Question: I'm looking at creating a list of rectangles that specify their location by an x,y coordinate, however I'm seeing an issue with the alignment of the graphics. I'm using a list box with a custom layout panel.
Here's the XAML for the main window:
'''
<Window x:Class="WpfFunkyPanel.MainWindow"
xmlns="http://schemas.microsoft.com/winfx/2006/xaml/presentation"
xmlns:x="http://schemas.microsoft.com/winfx/2006/xaml"
xmlns:local="clr-namespace:WpfFunkyPanel"
xmlns:system="clr-namespace:System;assembly=mscorlib"
Title="MainWindow" Height="350" Width="525">
<Window.Resources>
<system:Double x:Key="barWidth">30</system:Double>
<system:Double x:Key="trackHeight">24</system:Double>
<Style x:Key="PatternGridStyle" TargetType="{x:Type ListBoxItem}">
<Setter Property="local:GridPanel.Bar" Value="{Binding Bar}"/>
<Setter Property="local:GridPanel.Track" Value="{Binding Track}"/>
</Style>
</Window.Resources>
<Grid>
<ListBox ItemsSource="{Binding Items}" ItemContainerStyle="{StaticResource PatternGridStyle}">
<ListBox.ItemsPanel>
<ItemsPanelTemplate>
<local:GridPanel VerticalAlignment="Top" BarWidth="{StaticResource barWidth}" TrackHeight="{StaticResource trackHeight}">
<local:GridPanel.Background>
<DrawingBrush TileMode="Tile" ViewboxUnits="Absolute" ViewportUnits="Absolute">
<DrawingBrush.Viewbox>
<Rect X="0" Y="0" Width="{StaticResource barWidth}" Height="{StaticResource trackHeight}"/>
</DrawingBrush.Viewbox>
<DrawingBrush.Viewport>
<Rect X="1" Y="0" Width="{StaticResource barWidth}" Height="{StaticResource trackHeight}"/>
</DrawingBrush.Viewport>
<DrawingBrush.Drawing>
<GeometryDrawing Brush="LightGray">
<GeometryDrawing.Pen>
<Pen Brush="Black" Thickness="1"/>
</GeometryDrawing.Pen>
<GeometryDrawing.Geometry>
<PathGeometry>
<PathFigure IsFilled="True">
<LineSegment>
<LineSegment.Point>
<Point X="{StaticResource barWidth}" Y="0"/>
</LineSegment.Point>
</LineSegment>
<LineSegment>
<LineSegment.Point>
<Point X="{StaticResource barWidth}" Y="{StaticResource trackHeight}"/>
</LineSegment.Point>
</LineSegment>
<LineSegment>
<LineSegment.Point>
<Point X="0" Y="{StaticResource trackHeight}"/>
</LineSegment.Point>
</LineSegment>
<LineSegment/>
</PathFigure>
</PathGeometry>
</GeometryDrawing.Geometry>
</GeometryDrawing>
</DrawingBrush.Drawing>
</DrawingBrush>
</local:GridPanel.Background>
</local:GridPanel>
</ItemsPanelTemplate>
</ListBox.ItemsPanel>
<ListBox.ItemTemplate>
<DataTemplate>
<Grid Margin="0,1,0,1">
<Rectangle Fill="Gray" Width="28" Height="22"></Rectangle>
<TextBlock Text="{Binding Text}" VerticalAlignment="Center" HorizontalAlignment="Center"/>
</Grid>
</DataTemplate>
</ListBox.ItemTemplate>
</ListBox>
</Grid>
</Window>
'''
Here's the grid panel:
'''
using System;
namespace WpfFunkyPanel
{
using System.Windows;
using System.Windows.Controls;
public class GridPanel : Panel
{
public static readonly DependencyProperty BarProperty = DependencyProperty.RegisterAttached(
"Bar",
typeof(int),
typeof(GridPanel));
public static readonly DependencyProperty TrackProperty = DependencyProperty.RegisterAttached(
"Track",
typeof(int),
typeof(GridPanel));
public static readonly DependencyProperty BarWidthProperty = DependencyProperty.Register(
"BarWidth",
typeof(double),
typeof(GridPanel),
new FrameworkPropertyMetadata(
28.0,
FrameworkPropertyMetadataOptions.AffectsArrange | FrameworkPropertyMetadataOptions.AffectsMeasure));
public static readonly DependencyProperty TrackHeightProperty = DependencyProperty.Register(
"TrackHeight",
typeof(double),
typeof(GridPanel),
new FrameworkPropertyMetadata(
24.0,
FrameworkPropertyMetadataOptions.AffectsArrange | FrameworkPropertyMetadataOptions.AffectsMeasure));
public static int GetBar(DependencyObject obj)
{
return (int)obj.GetValue(BarProperty);
}
public static void SetBar(DependencyObject obj, int value)
{
obj.SetValue(BarProperty, value);
}
public static int GetTrack(DependencyObject obj)
{
return (int)obj.GetValue(TrackProperty);
}
public static void SetTrack(DependencyObject obj, int value)
{
obj.SetValue(TrackProperty, value);
}
public GridPanel()
{
}
protected override Size MeasureOverride(Size availableSize)
{
Size size = new Size();
foreach (UIElement child in InternalChildren)
{
int bar = GetBar(child);
int track = GetTrack(child);
double width = (bar + 1) * BarWidth;
double height = (track + 1) * TrackHeight;
size.Width = Math.Max(size.Width, width);
size.Height = Math.Max(size.Height, height);
}
return size;
}
protected override Size ArrangeOverride(Size finalSize)
{
foreach (UIElement child in InternalChildren)
{
int bar = GetBar(child);
int track = GetTrack(child);
Rect rect = new Rect(bar * BarWidth, track * TrackHeight, BarWidth, TrackHeight);
child.Arrange(rect);
}
return finalSize;
}
public double BarWidth
{
get
{
return (double)this.GetValue(BarWidthProperty);
}
set
{
SetValue(BarWidthProperty, value);
}
}
public double TrackHeight
{
get
{
return (double)this.GetValue(TrackHeightProperty);
}
set
{
SetValue(TrackHeightProperty, value);
}
}
}
}
'''
Here's the pattern item:
'''
namespace WpfFunkyPanel
{
public class PatternItem
{
private readonly int bar;
private readonly int track;
private readonly string text;
public PatternItem(int bar, int track, string text)
{
this.bar = bar;
this.track = track;
this.text = text;
}
public int Bar
{
get
{
return bar;
}
}
public int Track
{
get
{
return track;
}
}
public string Text
{
get
{
return text;
}
}
}
}
'''
Here's the collection view model:
'''
namespace WpfFunkyPanel
{
using System.Collections.ObjectModel;
public class PatternContainer
{
private int bars;
private int tracks;
private ObservableCollection<PatternItem> items;
public PatternContainer()
{
bars = 32;
tracks = 24;
items = new ObservableCollection<PatternItem>();
}
public void Add(PatternItem item)
{
items.Add(item);
}
public int Bars
{
get
{
return bars;
}
}
public int Tracks
{
get
{
return tracks;
}
}
public ObservableCollection<PatternItem> Items
{
get
{
return items;
}
}
}
}
'''
Finally, the main window code behind:
using System.Windows;
'''
namespace WpfFunkyPanel
{
/// <summary>
/// Interaction logic for MainWindow.xaml
/// </summary>
public partial class MainWindow : Window
{
public MainWindow()
{
InitializeComponent();
var container = new PatternContainer();
for (int bar = 0; bar < 16; bar++)
{
container.Add(new PatternItem(bar, 0, "A" + (bar + 1).ToString()));
}
container.Add(new PatternItem(3, 2, "C4"));
container.Add(new PatternItem(5, 5, "G6"));
DataContext = container;
}
}
}
'''
Here's what it looks like, with a rectangle selected:

The problem is the selection box in blue is offset to the left. Also, in order to get things to align, I had to set the viewport to 1,0,w,h not 0,0,w,h as I would have expected.
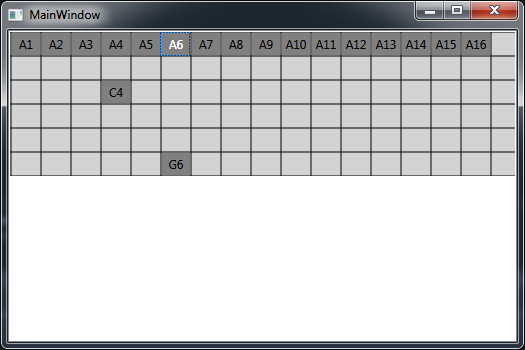
Answer: Found a solution - create my own controls GridControl (derived from Selector) and GridItemControl (ContentControl) and now it all makes sense.
Here's my GridControlItem:
'''
public class GridControlItem : ContentControl
{
public static readonly DependencyProperty BarProperty = DependencyProperty.Register(
"Bar",
typeof(int),
typeof(GridControlItem),
new FrameworkPropertyMetadata(0, FrameworkPropertyMetadataOptions.BindsTwoWayByDefault));
public static readonly DependencyProperty TrackProperty = DependencyProperty.Register(
"Track",
typeof(int),
typeof(GridControlItem),
new FrameworkPropertyMetadata(0, FrameworkPropertyMetadataOptions.BindsTwoWayByDefault));
public static readonly DependencyProperty PickedProperty = DependencyProperty.Register(
"Picked",
typeof(bool),
typeof(GridControlItem),
new FrameworkPropertyMetadata(false, FrameworkPropertyMetadataOptions.BindsTwoWayByDefault));
public int Bar
{
get
{
return (int)this.GetValue(BarProperty);
}
set
{
SetValue(BarProperty, value);
}
}
public int Track
{
get
{
return (int)this.GetValue(TrackProperty);
}
set
{
SetValue(TrackProperty, value);
}
}
public bool Picked
{
get
{
return (bool)this.GetValue(PickedProperty);
}
set
{
SetValue(PickedProperty, value);
}
}
static GridControlItem()
{
DefaultStyleKeyProperty.OverrideMetadata(typeof(GridControlItem), new FrameworkPropertyMetadata(typeof(GridControlItem)));
}
protected override void OnMouseDown(MouseButtonEventArgs e)
{
base.OnMouseDown(e);
if (e.ChangedButton == MouseButton.Left)
{
this.Picked = true;
e.Handled = true;
}
}
}
'''
I deliberately used "Picked" instead of "IsSelected" to make sure this works.
Now the GridControl:
'''
public class GridControl : Selector
{
static GridControl()
{
DefaultStyleKeyProperty.OverrideMetadata(typeof(GridControl), new FrameworkPropertyMetadata(typeof(GridControl)));
}
protected override DependencyObject GetContainerForItemOverride()
{
return new GridControlItem();
}
protected override bool IsItemItsOwnContainerOverride(object item)
{
return (item is GridControlItem);
}
}
'''
and the Generic.xaml:
'''
<ResourceDictionary
xmlns="http://schemas.microsoft.com/winfx/2006/xaml/presentation"
xmlns:x="http://schemas.microsoft.com/winfx/2006/xaml"
xmlns:local="clr-namespace:PatternControlLibrary"
xmlns:system="clr-namespace:System;assembly=mscorlib">
<system:Double x:Key="barWidth">30</system:Double>
<system:Double x:Key="trackHeight">24</system:Double>
<Style TargetType="{x:Type local:GridControl}">
<Setter Property="Template">
<Setter.Value>
<ControlTemplate TargetType="{x:Type local:GridControl}">
<Border Background="{TemplateBinding Background}"
BorderBrush="{TemplateBinding BorderBrush}"
BorderThickness="{TemplateBinding BorderThickness}">
<ScrollViewer HorizontalScrollBarVisibility="Visible" VerticalScrollBarVisibility="Visible">
<ItemsPresenter />
</ScrollViewer>
</Border>
</ControlTemplate>
</Setter.Value>
</Setter>
<Setter Property="ItemsPanel">
<Setter.Value>
<ItemsPanelTemplate>
<local:GridPanel VerticalAlignment="Top" BarWidth="{StaticResource barWidth}" TrackHeight="{StaticResource trackHeight}">
<local:GridPanel.Background>
<DrawingBrush TileMode="Tile" ViewboxUnits="Absolute" ViewportUnits="Absolute">
<DrawingBrush.Viewbox>
<Rect X="0" Y="0" Width="{StaticResource barWidth}" Height="{StaticResource trackHeight}"/>
</DrawingBrush.Viewbox>
<DrawingBrush.Viewport>
<Rect X="0" Y="0" Width="{StaticResource barWidth}" Height="{StaticResource trackHeight}"/>
</DrawingBrush.Viewport>
<DrawingBrush.Drawing>
<GeometryDrawing Brush="LightGray">
<GeometryDrawing.Pen>
<Pen Brush="Black" Thickness="1"/>
</GeometryDrawing.Pen>
<GeometryDrawing.Geometry>
<PathGeometry>
<PathFigure IsFilled="True">
<LineSegment>
<LineSegment.Point>
<Point X="{StaticResource barWidth}" Y="0"/>
</LineSegment.Point>
</LineSegment>
<LineSegment>
<LineSegment.Point>
<Point X="{StaticResource barWidth}" Y="{StaticResource trackHeight}"/>
</LineSegment.Point>
</LineSegment>
<LineSegment>
<LineSegment.Point>
<Point X="0" Y="{StaticResource trackHeight}"/>
</LineSegment.Point>
</LineSegment>
<LineSegment/>
</PathFigure>
</PathGeometry>
</GeometryDrawing.Geometry>
</GeometryDrawing>
</DrawingBrush.Drawing>
</DrawingBrush>
</local:GridPanel.Background>
</local:GridPanel>
</ItemsPanelTemplate>
</Setter.Value>
</Setter>
</Style>
<Style TargetType="{x:Type local:GridControlItem}">
<Setter Property="Template">
<Setter.Value>
<ControlTemplate TargetType="{x:Type local:GridControlItem}">
<Border x:Name="Border">
<ContentPresenter />
</Border>
<ControlTemplate.Triggers>
<Trigger Property="Picked" Value="True">
<Setter TargetName="Border" Property="Background" Value="Red"/>
</Trigger>
</ControlTemplate.Triggers>
</ControlTemplate>
</Setter.Value>
</Setter>
<Setter Property="local:GridPanel.Bar" Value="{Binding Bar}"/>
<Setter Property="local:GridPanel.Track" Value="{Binding Track}"/>
</Style>
</ResourceDictionary>
'''
Here's the MainWindow.xaml:
'''
<Window x:Class="WpfFunkyPanel.MainWindow"
xmlns="http://schemas.microsoft.com/winfx/2006/xaml/presentation"
xmlns:x="http://schemas.microsoft.com/winfx/2006/xaml"
xmlns:system="clr-namespace:System;assembly=mscorlib"
xmlns:cc="clr-namespace:PatternControlLibrary;assembly=PatternControlLibrary"
Title="MainWindow" Height="350" Width="525">
<Window.Resources>
<DataTemplate x:Key="dataItemTemplate">
<Grid>
<Rectangle Fill="LightPink" Width="28" Height="22"/>
<TextBlock Text="{Binding Text}" VerticalAlignment="Center" HorizontalAlignment="Center"/>
</Grid>
</DataTemplate>
</Window.Resources>
<Grid>
<cc:GridControl
ItemsSource="{Binding Items}"
ItemTemplate="{StaticResource dataItemTemplate}"/>
</Grid>
</Window>
'''